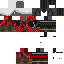
A female skeleton skin with dark skin, wearing brown helmet dressed in a red hoodie and brown pants, featuring a closed mouth.